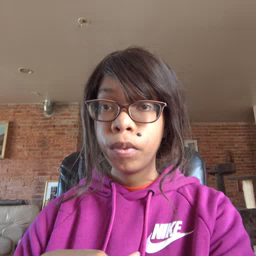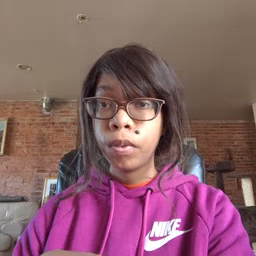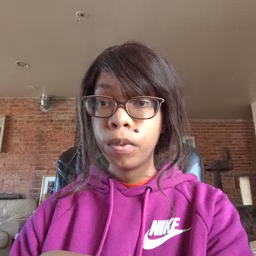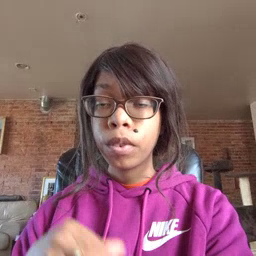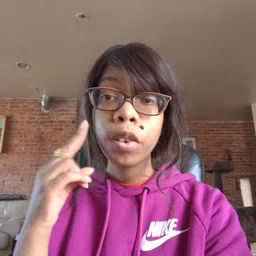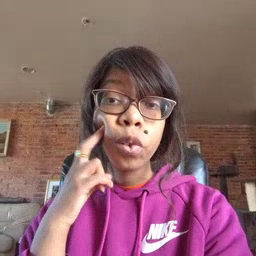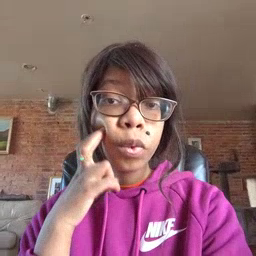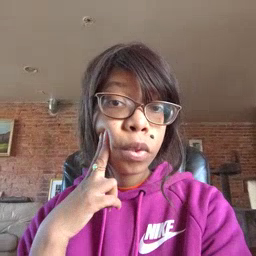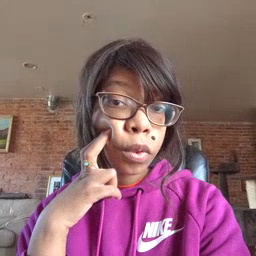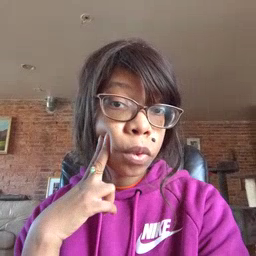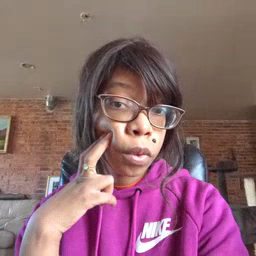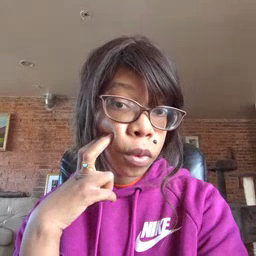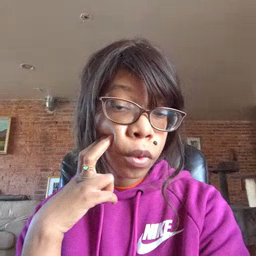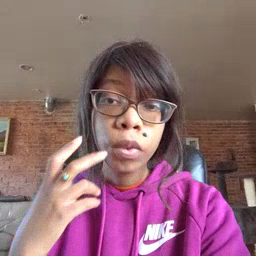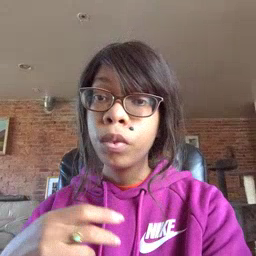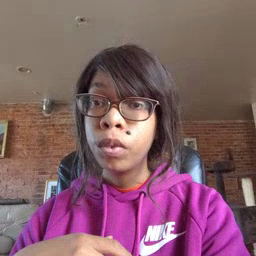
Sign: gum